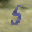
Label: 5